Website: apple
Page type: payment
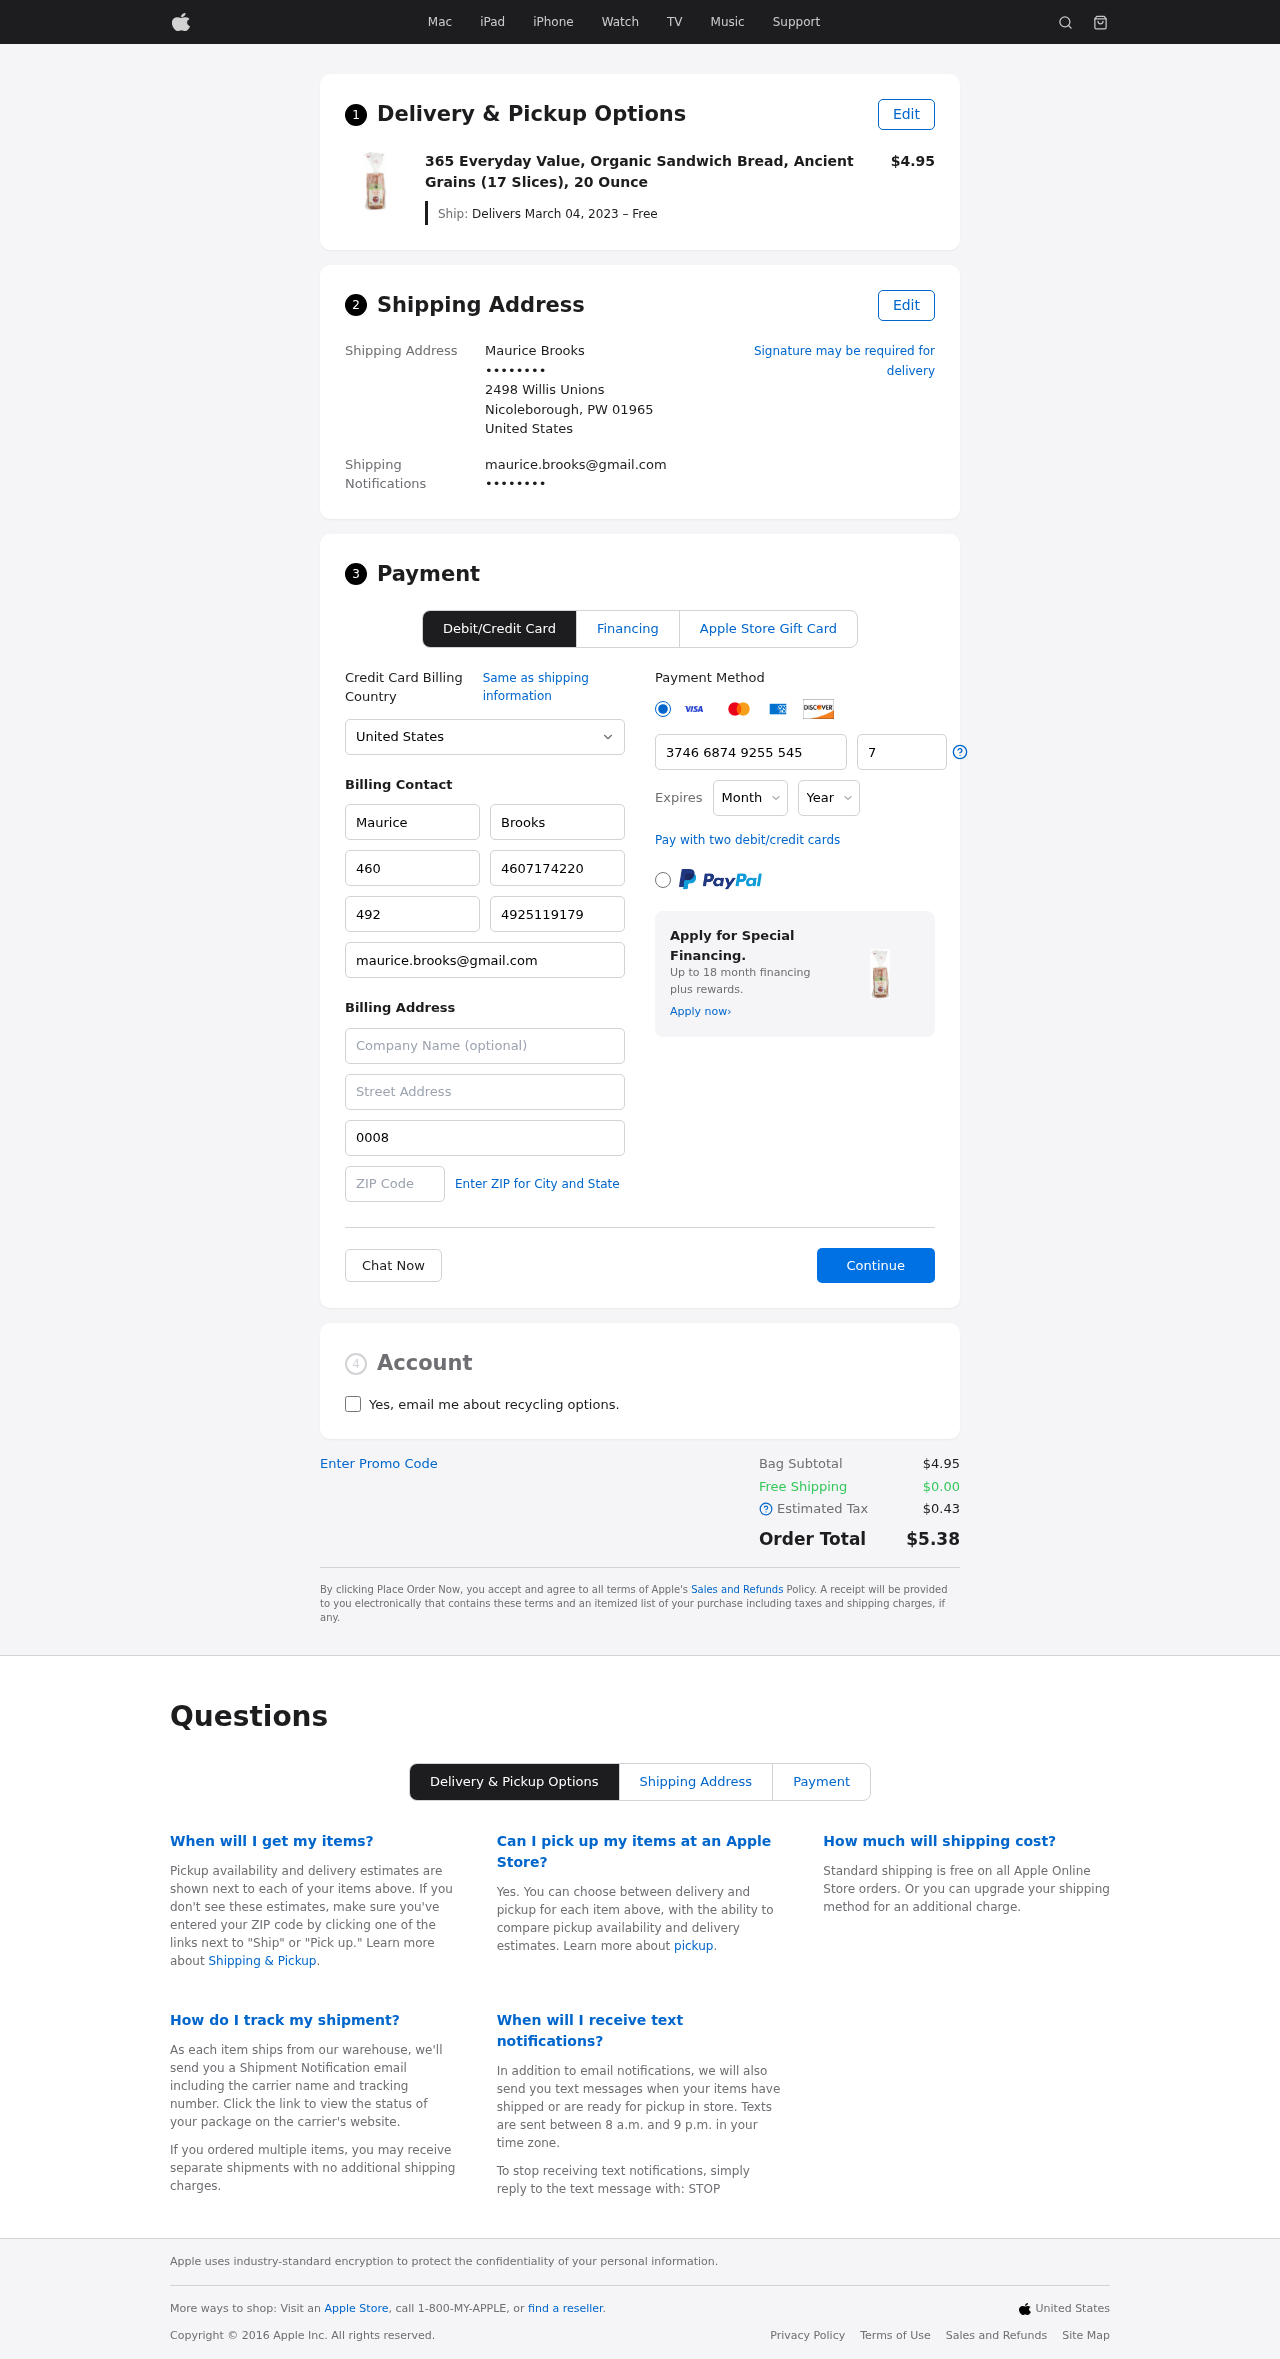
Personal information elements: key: PII_CARD_CVV
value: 7337
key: PII_CARD_EXPIRY_MONTH
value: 08
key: PII_CARD_EXPIRY_YEAR
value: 29
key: PII_CARD_NUMBER
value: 3746 6874 9255 545
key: PII_CITY_STATE_ZIP
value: Nicoleborough, PW 01965
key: PII_COUNTRY
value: United States
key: PII_EMAIL
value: maurice.brooks@gmail.com
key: PII_EMAIL2
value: maurice.brooks@gmail.com
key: PII_FIRSTNAME
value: Maurice
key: PII_FULLNAME
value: Maurice Brooks
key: PII_LASTNAME
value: Brooks
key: PII_PHONE3
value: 4607174220
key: PII_PHONE_ALT
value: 4925119179
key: PII_PHONE_ALT_AREA
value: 492
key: PII_PHONE_AREA
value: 460
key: PII_SECURITY_CODE
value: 0008
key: PII_STREET
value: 2498 Willis Unions
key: PII_PHONE
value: ••••••••
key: PII_PHONE2
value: ••••••••
Product elements: key: PRODUCT1_NAME
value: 365 Everyday Value, Organic Sandwich Bread, Ancient Grains (17 Slices), 20 Ounce
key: PRODUCT1_PRICE
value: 4.95
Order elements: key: ORDER_DELIVERY_DATE
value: Delivers March 04, 2023 – Free
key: ORDER_SUBTOTAL
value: $4.95
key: ORDER_SHIPPING_COST
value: $0.00
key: ORDER_TAX
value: $0.43
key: ORDER_TOTAL
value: $5.38